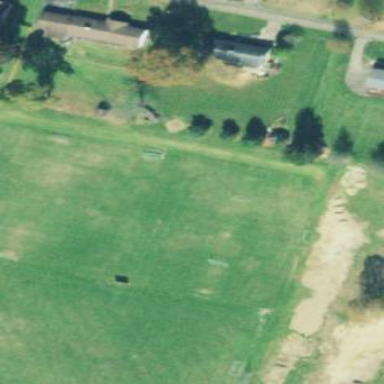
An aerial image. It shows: Soccer pitch designated for leisure and sports activities.